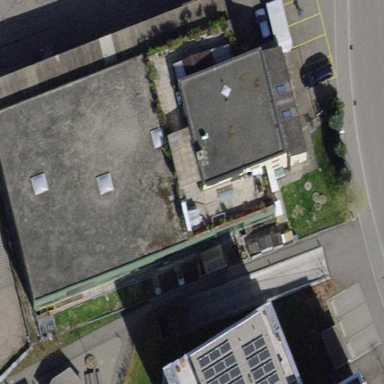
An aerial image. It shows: Flat-roofed commercial building.